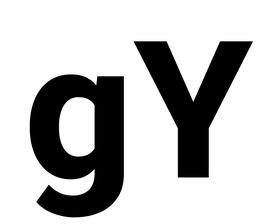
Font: Roboto_ExtraBold